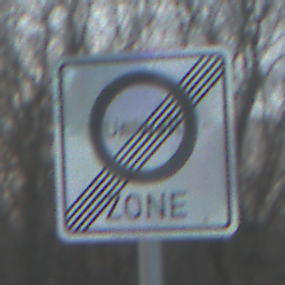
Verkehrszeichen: EndeUmweltzone
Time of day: SunriseSunset
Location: Outdoor (RoadRail)
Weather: PartlyCloudy
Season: NotSpecified
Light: Natural